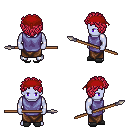
a pixel art fantasy rpg character, male body template, dark elf, purple skin, chain tabard jacket, robe skirt, ruby red curly afro hairstyle, red bandana, gray slippers, spear, four views (front, back, left, right), 2x2 character sprite sheet, small pixel art, hard edges, no anti-aliasing